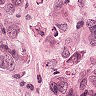
Metastatic tissue present: yes